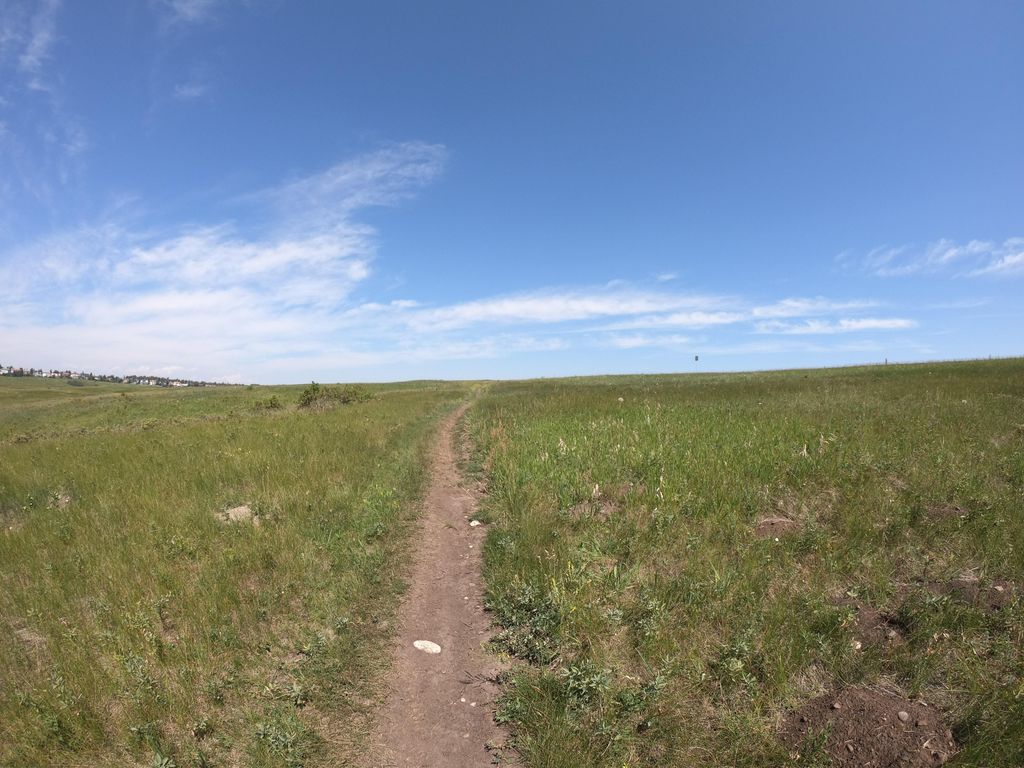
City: calgary